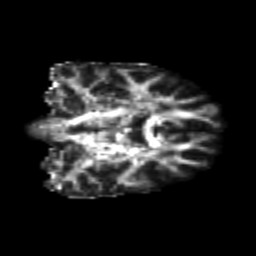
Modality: FA
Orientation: coronal
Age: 24
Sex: female
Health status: healthy
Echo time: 0.074 s